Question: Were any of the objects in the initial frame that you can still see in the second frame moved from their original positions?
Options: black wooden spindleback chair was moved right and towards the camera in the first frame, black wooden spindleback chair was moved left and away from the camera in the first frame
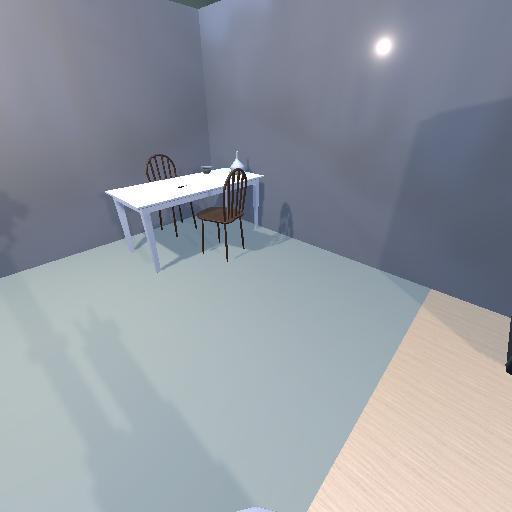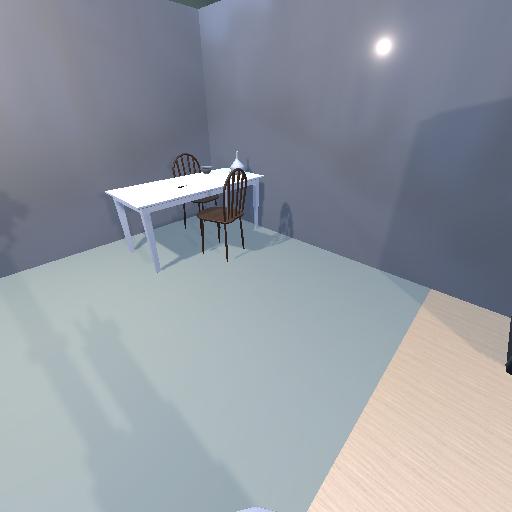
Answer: black wooden spindleback chair was moved right and towards the camera in the first frame